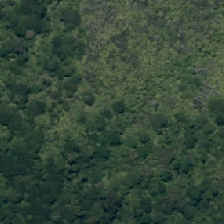
Land cover: manuka_kanuka